Question: When the page loads the editor does not appear. The javascript console shows the following error "Uncaught TypeError: Cannot read property 'getEditor' of undefined "
> ckeditor.js:347 Uncaught TypeError: Cannot read property 'getEditor'
of undefinedat a (ckeditor.js:347)at Object.CKEDITOR.replace (ckeditor.js:351)at submit-information:793

My load jquery page is follow line:
'''
<script src="{{ asset('themes/js/jquery.min.js') }}"></script>
<script src="https://cdnjs.cloudflare.com/ajax/libs/1000hz-bootstrap-validator/0.11.5/validator.min.js"></script>
<script src="{{ asset('themes/js/bootstrap.min.js') }}"></script>
<script src="{{ asset('themes/js/bootstrap-toggle.min.js') }}"></script>
<script src="{{ asset('themes/ckeditor/ckeditor.js') }}"></script>
<script>
CKEDITOR.replace('body' ,{
filebrowserUploadUrl : '/admin/panel/upload-image',
filebrowserImageUploadUrl : '/admin/panel/upload-image'
});
</script>
<script type="text/javascript" src="{{ asset('themes/js/jquery.smartWizard.min.js') }}"></script>
<script type="text/javascript">
$(document).ready(function(){
// Toolbar extra buttons
var btnFinish = $('<button ></button>').text('Final')
.addClass('btn btn-info')
.on('click', function(){
if (!$(this).hasClass('disabled')){
var elmForm = $("#schools");
if(elmForm){
elmForm.validator('validate');
var elmErr = elmForm.find('.has-error');
if(elmErr && elmErr.length > 0){
alert('Oops we still have error in the form');
return false;
}else{
alert('Great! we are ready to submit form');
elmForm.submit();
return false;
}
}
}
});
var btnCancel = $('<button></button>').text('Cancel')
.addClass('btn btn-danger')
.on('click', function(){
$('#smartwizard').smartWizard("reset");
$('#schools').find("input, textarea").val("");
});
// Smart Wizard
$('#smartwizard').smartWizard({
selected: 0,
theme: 'dots',
transitionEffect:'fade',
toolbarSettings: {toolbarPosition: 'bottom',
toolbarExtraButtons: [btnFinish, btnCancel]
},
anchorSettings: {
markDoneStep: true, // add done css
markAllPreviousStepsAsDone: true, // When a step selected by url hash, all previous steps are marked done
removeDoneStepOnNavigateBack: true, // While navigate back done step after active step will be cleared
enableAnchorOnDoneStep: true // Enable/Disable the done steps navigation
}
});
$("#smartwizard").on("leaveStep", function(e, anchorObject, stepNumber, stepDirection) {
var elmForm = $("#form-step-" + stepNumber);
// stepDirection === 'forward' :- this condition allows to do the form validation
// only on forward navigation, that makes easy navigation on backwards still do the validation when going next
if(stepDirection === 'forward' && elmForm){
//elmForm.validator('validate');
var elmErr = elmForm.children('.has-error');
if(elmErr && elmErr.length > 0){
// Form validation failed
return false;
}
}
return true;
});
$("#smartwizard").on("showStep", function(e, anchorObject, stepNumber, stepDirection) {
// Enable finish button only on last step
if(stepNumber == 3){
$('.btn-finish').removeClass('disabled');
}else{
$('.btn-finish').addClass('disabled');
}
});
});
</script>
<script src="{{ asset('themes/js/bootstrap-datepicker.min.js') }}"></script>
<script src="{{ asset('themes/js/bootstrap-datepicker.fa.min.js') }}"></script>
<script>
$(document).ready(function() {
$("#birthdate").datepicker();
$("#datepicker1btn").click(function(event) {
event.preventDefault();
$("#datepicker1").focus();
});
});
</script>
'''
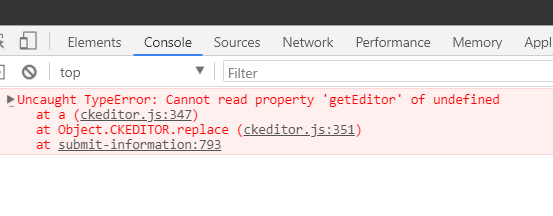
Answer: You need to call below code after the 'textarea' has been loaded. Please see the source code of this sample (there is a link at the bottom of the page): <URL>
'''
CKEDITOR.replace('body' ,{
filebrowserUploadUrl : '/admin/panel/upload-image',
filebrowserImageUploadUrl : '/admin/panel/upload-image'
});
'''
I hope that 'body' is an 'id' for 'textarea' or 'div' because replace method can only be used on these two tags. You can't use it on 'body' tag. Please see: <URL>